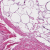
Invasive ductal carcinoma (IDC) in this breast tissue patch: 0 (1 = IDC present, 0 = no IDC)